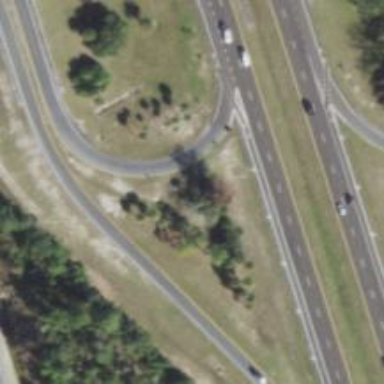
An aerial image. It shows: Primary link highway.